Field crop: maize
Growth stage: 2
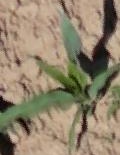
Species: maize